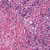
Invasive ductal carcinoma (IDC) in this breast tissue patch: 1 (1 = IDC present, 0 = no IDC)